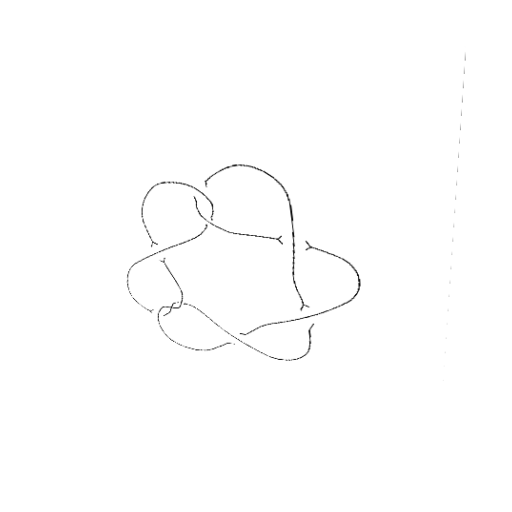
Crossing number: 9